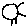
Label: sun